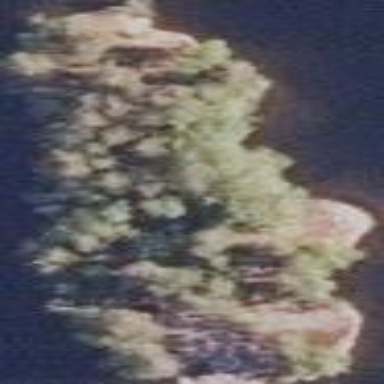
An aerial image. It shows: Islet covered with woodland.